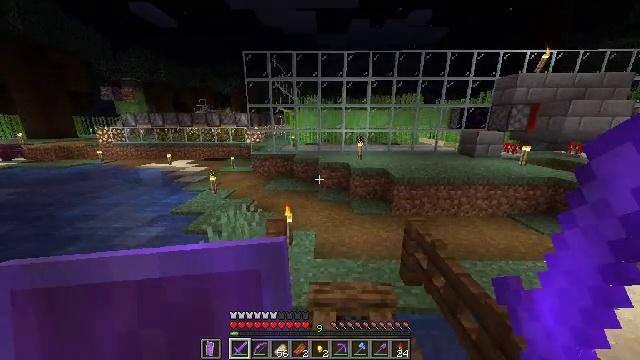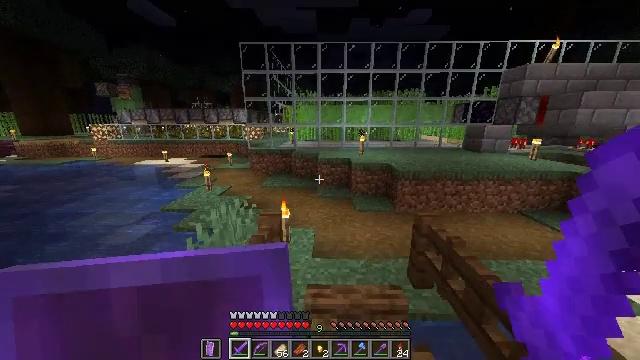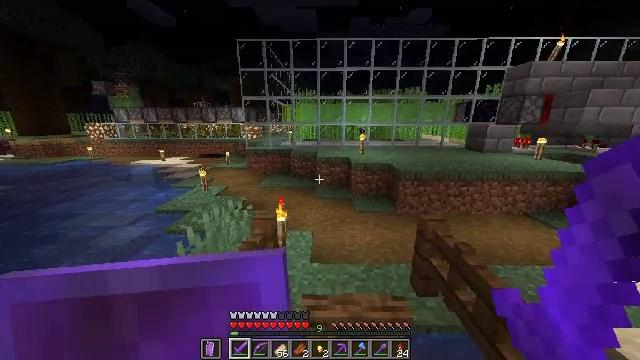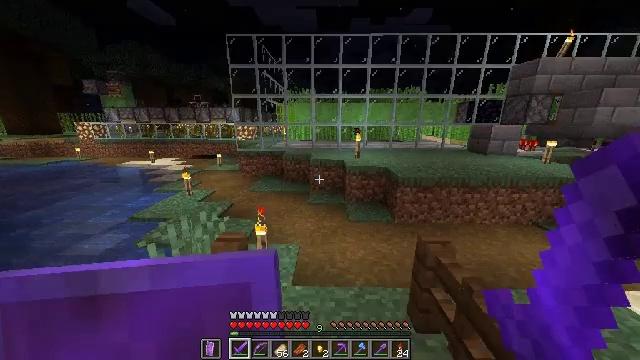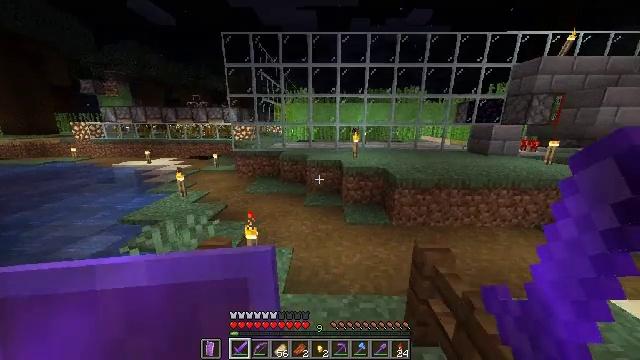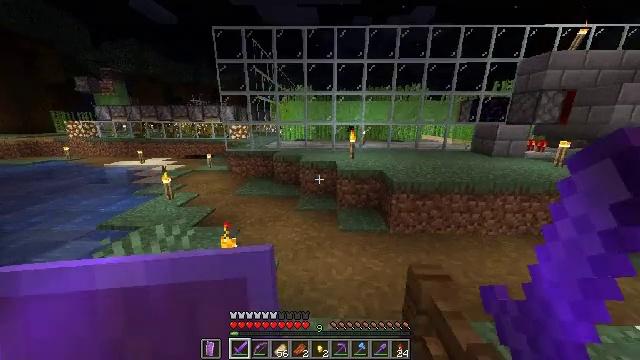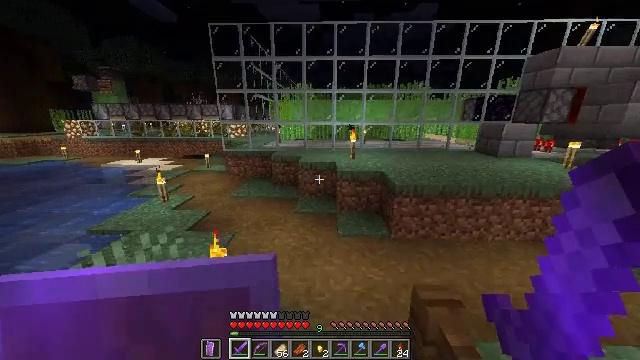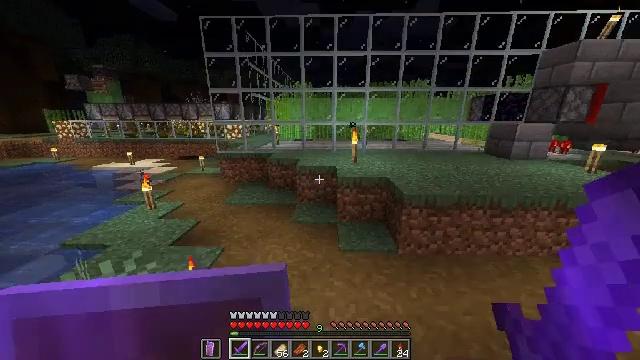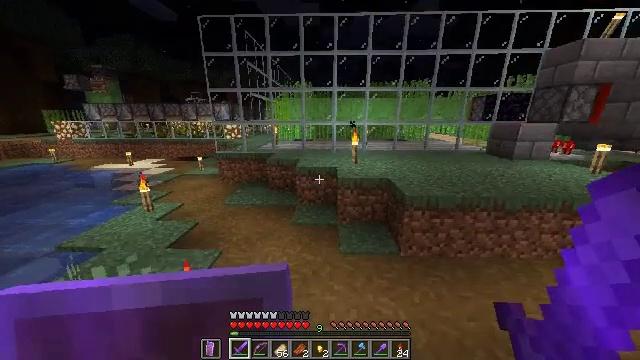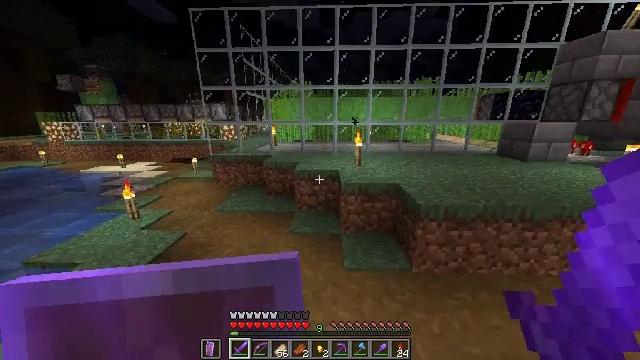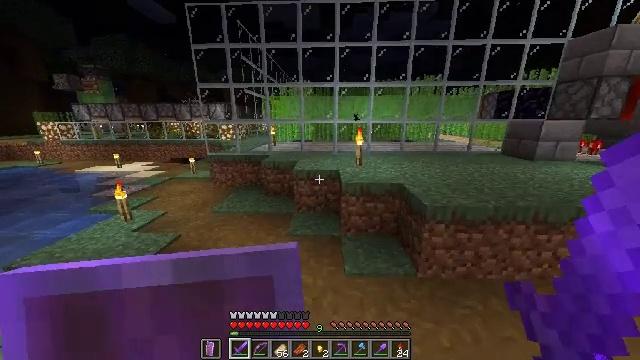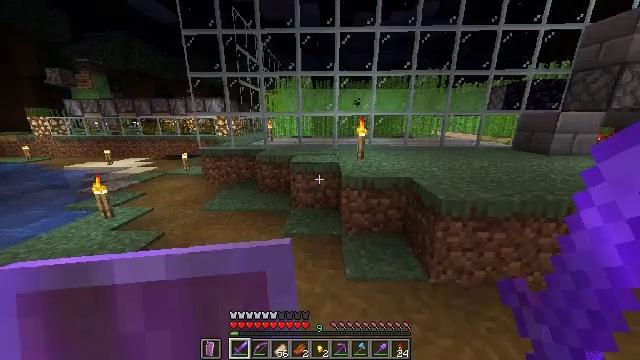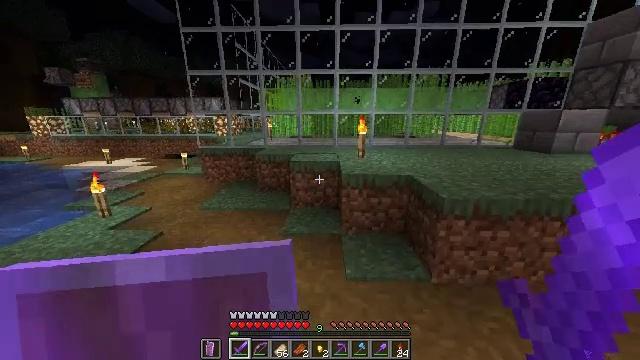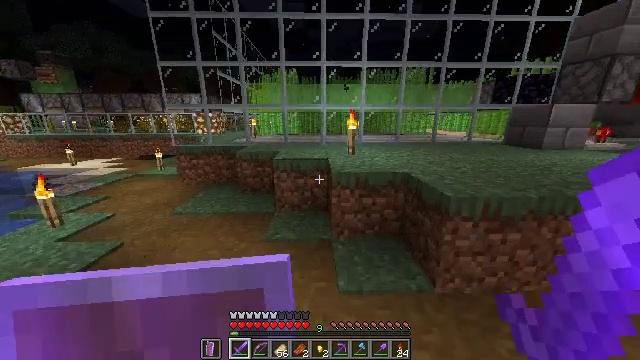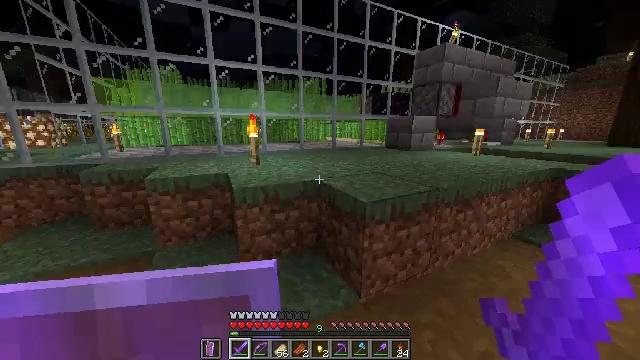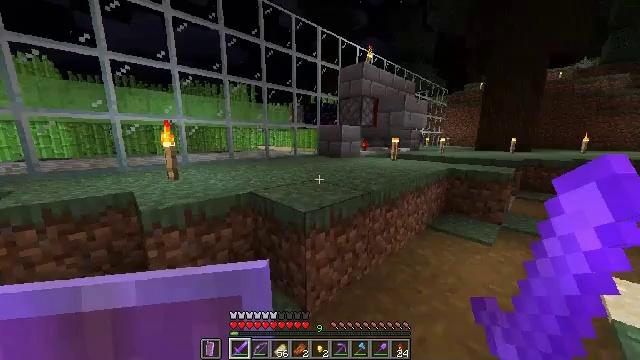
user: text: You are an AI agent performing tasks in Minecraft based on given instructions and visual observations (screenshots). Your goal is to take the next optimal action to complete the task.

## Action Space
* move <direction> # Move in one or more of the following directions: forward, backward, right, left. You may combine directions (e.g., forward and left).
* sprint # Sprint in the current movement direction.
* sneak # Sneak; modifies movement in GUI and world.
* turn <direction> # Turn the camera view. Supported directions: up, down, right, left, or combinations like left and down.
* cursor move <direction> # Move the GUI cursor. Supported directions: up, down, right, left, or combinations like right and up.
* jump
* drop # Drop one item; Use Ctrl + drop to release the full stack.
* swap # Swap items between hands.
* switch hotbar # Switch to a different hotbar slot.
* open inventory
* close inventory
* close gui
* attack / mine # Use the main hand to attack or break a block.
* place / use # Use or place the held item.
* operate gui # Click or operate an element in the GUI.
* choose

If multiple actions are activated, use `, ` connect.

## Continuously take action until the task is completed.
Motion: motion action
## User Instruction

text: Collect the spruce trapdoor from its position.
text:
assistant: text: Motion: move forward and move right, sprint
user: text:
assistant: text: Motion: move forward and move right, sprint
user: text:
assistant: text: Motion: move forward and move right, sprint
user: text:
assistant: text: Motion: move forward and move right, sprint
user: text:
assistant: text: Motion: move forward, sprint
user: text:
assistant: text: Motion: move forward, sprint
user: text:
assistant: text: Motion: move forward, sprint
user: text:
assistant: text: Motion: move forward, sprint
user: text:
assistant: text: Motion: move forward, sprint
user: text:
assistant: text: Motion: move forward, sprint
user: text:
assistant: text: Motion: move forward, sprint
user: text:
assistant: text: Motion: move forward, sprint
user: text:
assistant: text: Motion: move forward, sprint, turn right
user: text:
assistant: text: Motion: move forward, sprint, turn right and up
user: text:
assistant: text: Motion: move forward, turn right and up
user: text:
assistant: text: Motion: no_op
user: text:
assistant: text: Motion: no_op
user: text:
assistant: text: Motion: move forward
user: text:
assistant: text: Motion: move forward and move right
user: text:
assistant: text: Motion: move forward and move right
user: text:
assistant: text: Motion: move forward and move right
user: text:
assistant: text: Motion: move forward and move right, jump
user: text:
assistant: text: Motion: move forward and move right, jump
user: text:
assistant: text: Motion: move forward and move right, jump
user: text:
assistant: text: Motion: move forward, jump
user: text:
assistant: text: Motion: move forward, jump
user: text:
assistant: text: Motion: move forward
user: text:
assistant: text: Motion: move forward
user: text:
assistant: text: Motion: move forward
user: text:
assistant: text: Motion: move forward